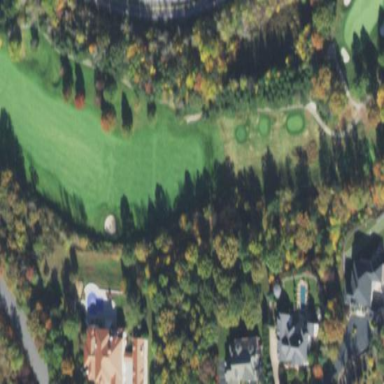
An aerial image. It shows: Meadow used as rough area for golf.